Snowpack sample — Buffalo Mountain, Silverthorne, Colorado, USA (1/25/25, 10:11 AM MST)
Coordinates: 39.6222, -106.1139
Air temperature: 22 °F
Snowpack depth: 110 cm
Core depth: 30 cm
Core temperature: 42.8 °F
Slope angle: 12°, slope face: 102°
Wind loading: high
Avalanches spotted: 0
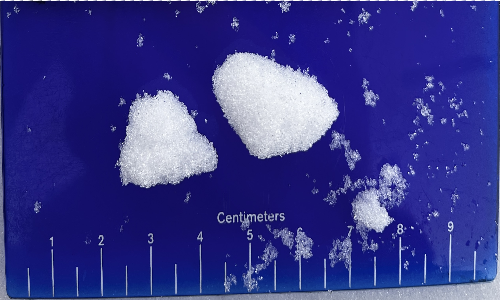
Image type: core
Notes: No avalanches nearby, collected on the outskirts of a fire break 15 meters from the treeline, on way to Buffalo and Red Mountain